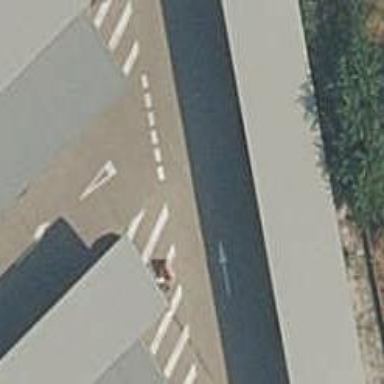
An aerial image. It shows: Road with "give way" sign.